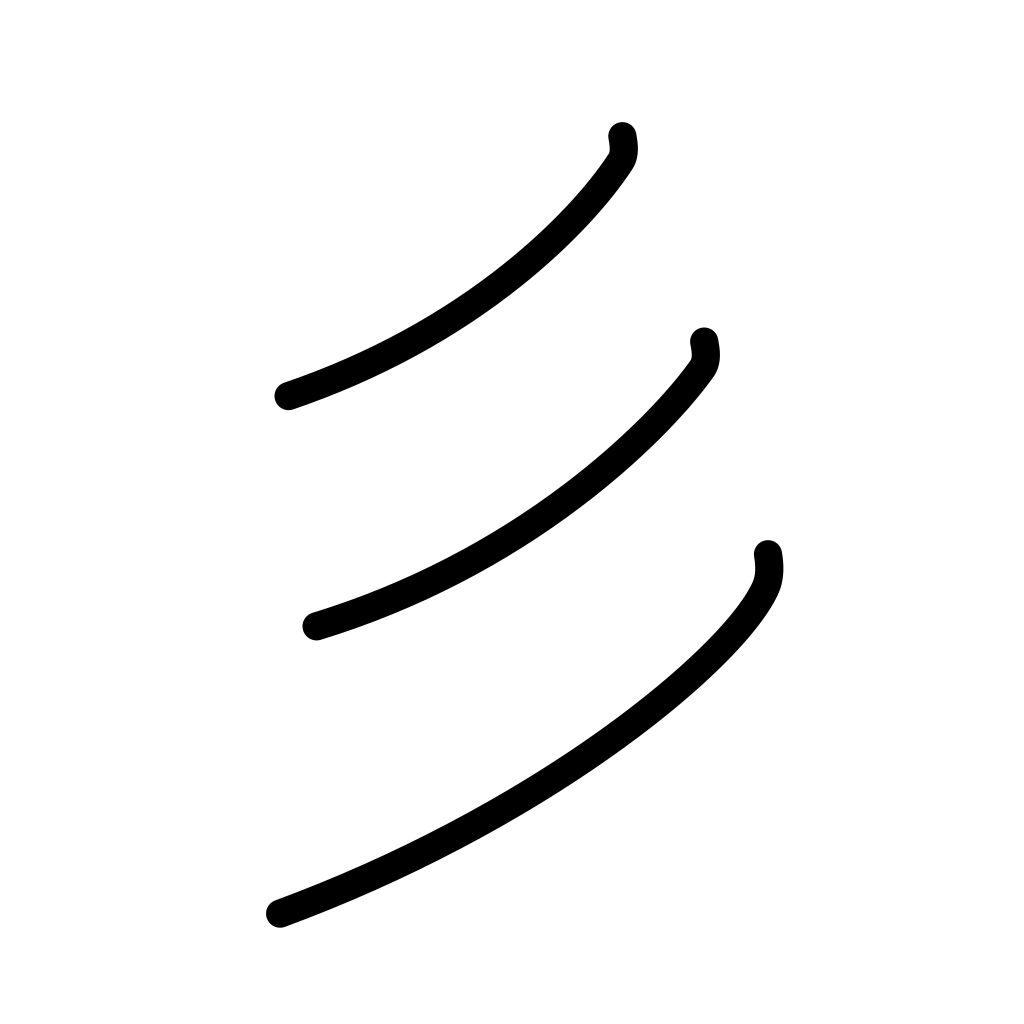
Meaning: three, hair ornament